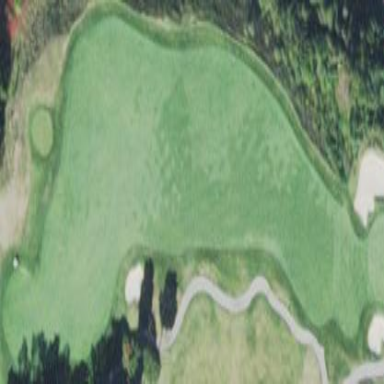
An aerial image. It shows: Golf fairway surrounded by grass.